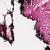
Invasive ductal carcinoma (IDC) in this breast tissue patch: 0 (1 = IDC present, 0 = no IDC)